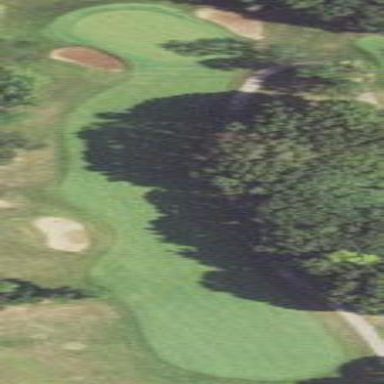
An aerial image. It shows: Golf fairway surrounded by grass.